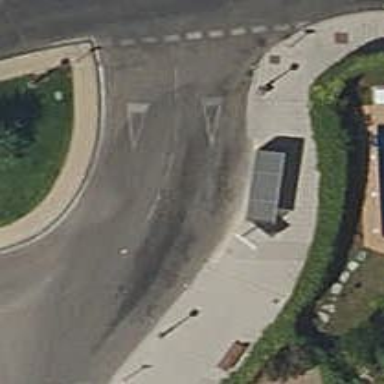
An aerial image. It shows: Public transport stop position.